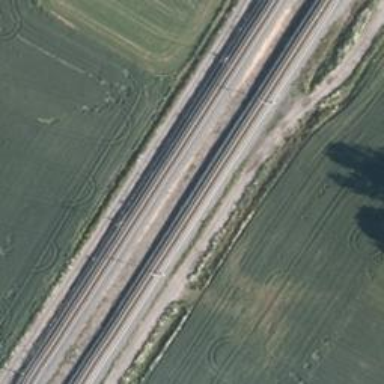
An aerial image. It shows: Railway track with continuous electrified contact line.